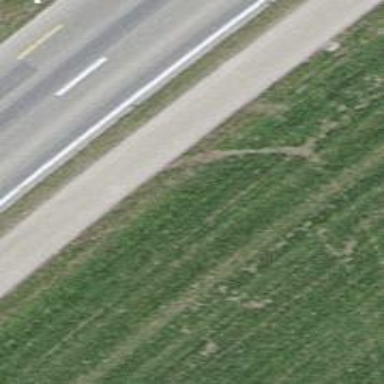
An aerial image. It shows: Asphalt cycleway.